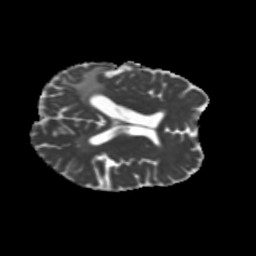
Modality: MD
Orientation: axial
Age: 58
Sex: female
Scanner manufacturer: siemens
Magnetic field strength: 3 T
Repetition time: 5.25 s
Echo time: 0.08 s